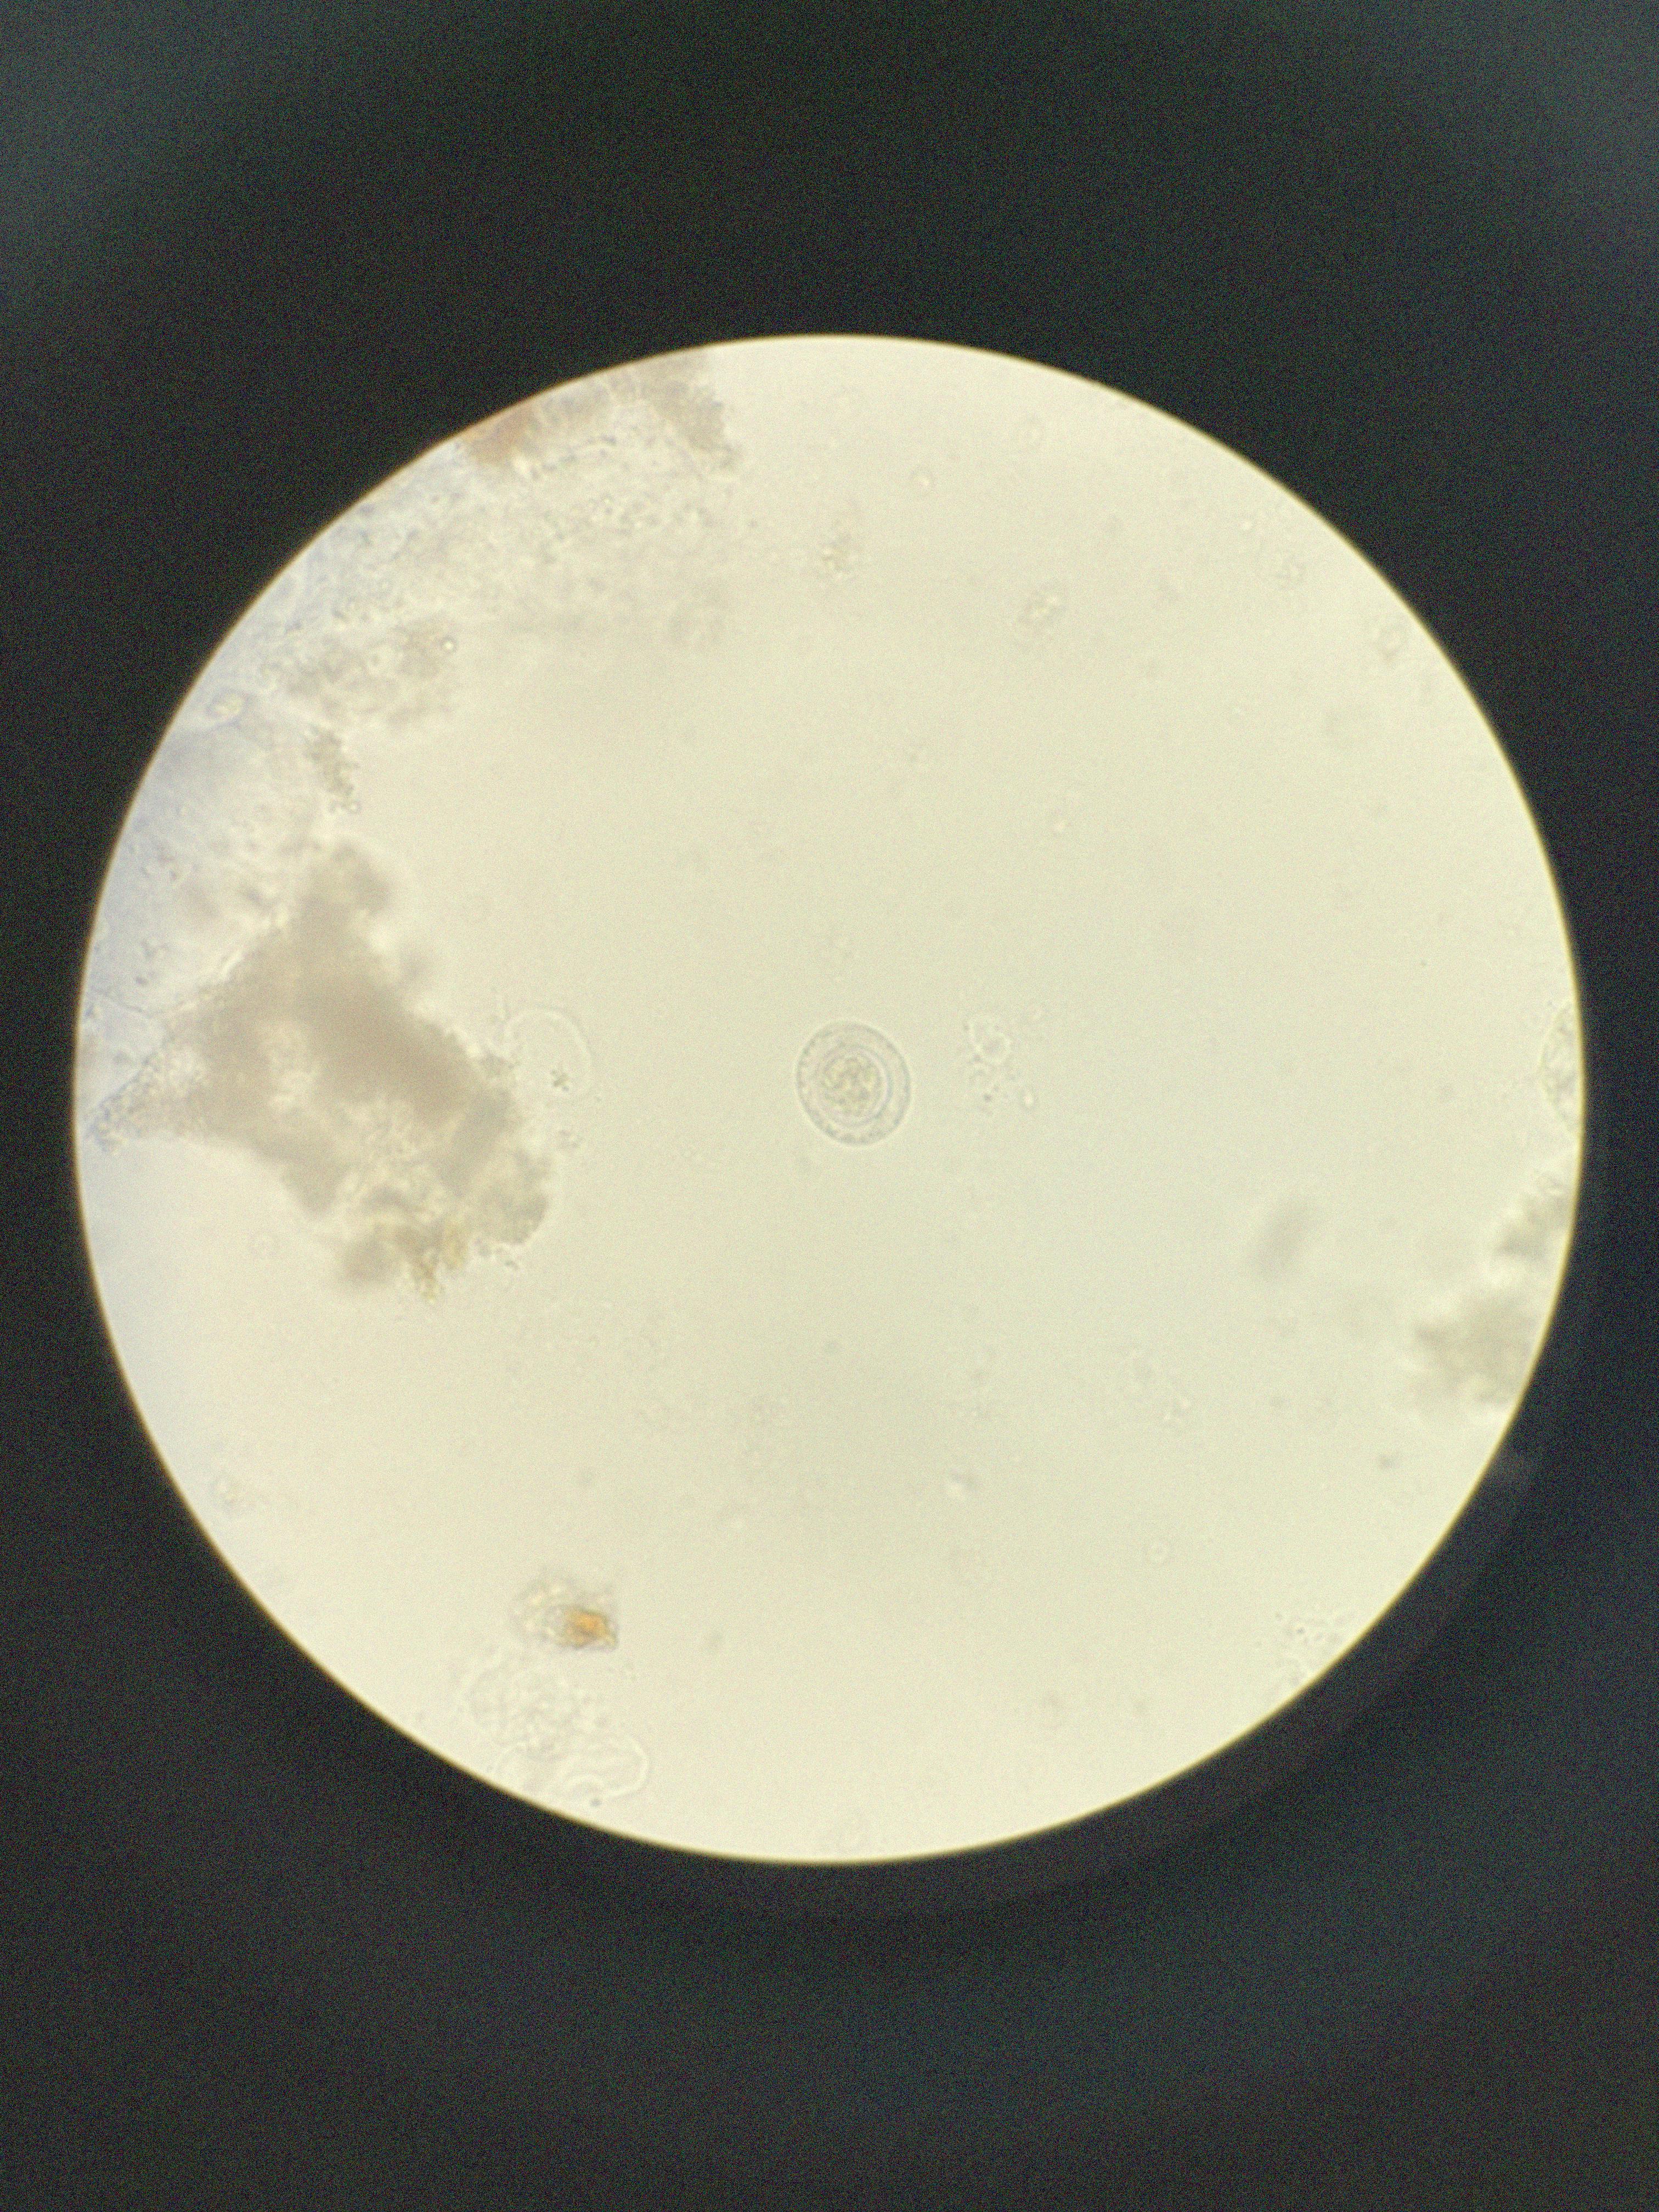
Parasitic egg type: Hymenolepis nana